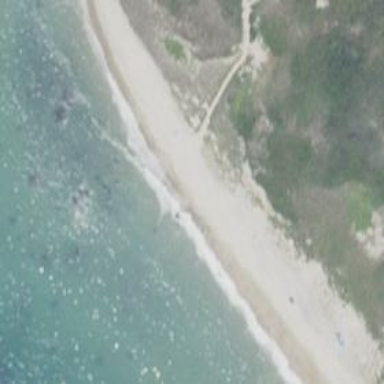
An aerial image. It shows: Beautiful beach with natural surroundings.